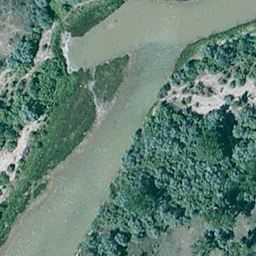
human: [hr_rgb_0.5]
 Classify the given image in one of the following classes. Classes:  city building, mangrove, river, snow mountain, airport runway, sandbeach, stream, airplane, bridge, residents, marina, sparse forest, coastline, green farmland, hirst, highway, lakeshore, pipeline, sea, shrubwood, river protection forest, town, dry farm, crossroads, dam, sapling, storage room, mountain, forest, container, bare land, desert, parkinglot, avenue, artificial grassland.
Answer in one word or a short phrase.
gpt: river